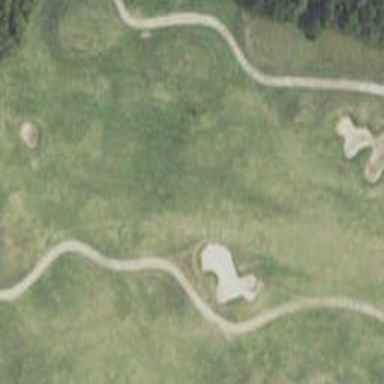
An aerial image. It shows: Golf hole.